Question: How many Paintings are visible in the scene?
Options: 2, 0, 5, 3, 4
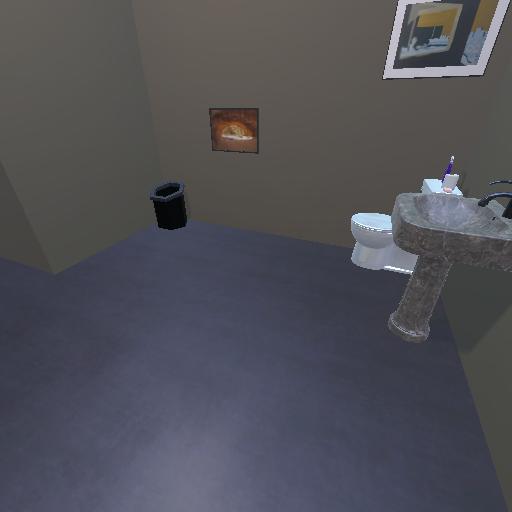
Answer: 2